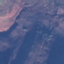
Land use / land cover: HerbaceousVegetation